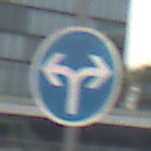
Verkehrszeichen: VorgeschriebeneFahrtrichtungRechtsOderLinks
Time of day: SunriseSunset
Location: Outdoor (Urban)
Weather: PartlyCloudy
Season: NotSpecified
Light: Natural